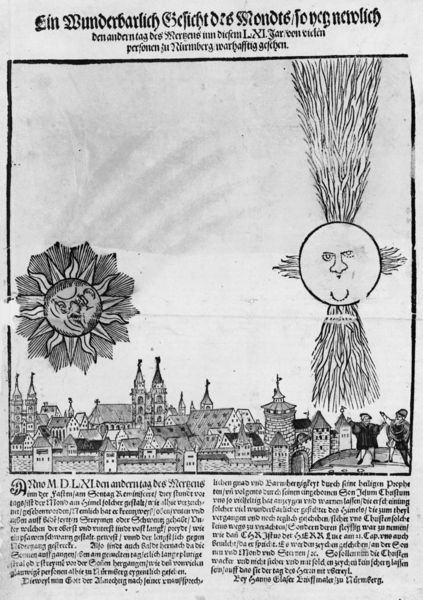
Titel: Ein Wunderbarlich Gesicht des Mondts
Künstler: Hans Glaser
Standort: Zürich.
Institution: Wickiana
Schlagwörter: feuer, himmel, kampf, kopf, mann, weiß, landschaft, menschen, stadt, fenster, grau, männer, schwarz, symbol, zeichnung, feiern, gesichter, geschichte, gesicht, rahmen, häuser, wind, kirche, sonne, haare, rund, turm, holzschnitt, schrift, sommer, papier, ansicht, fahnen, fahne, dächer, mauer, grafik, sonnenuntergang, spalten, karikatur, deutsch, tor, zinnen, kirchen, kirchtürme, mond, buch, burg, türme, flammen, strahlen, druck, radierung, stich, seite, illustration, kritik, satire, text, zeitung, buchstaben, überschrift, schriftbild, buchdruck, buchseite, ein, mittelalter, sonnenstrahlen, rechteckig, stadtmauer, zeilen, altdeutsch, beschreibung, mondaufgang, majuskel, seriendruck, stad, win, überschirft, zweispaltig, übertreibung, gesicht des mondes, allegoeire, wunderbarlich, himmel stadtmauer, ein wunderbarlich gesicht des mondes